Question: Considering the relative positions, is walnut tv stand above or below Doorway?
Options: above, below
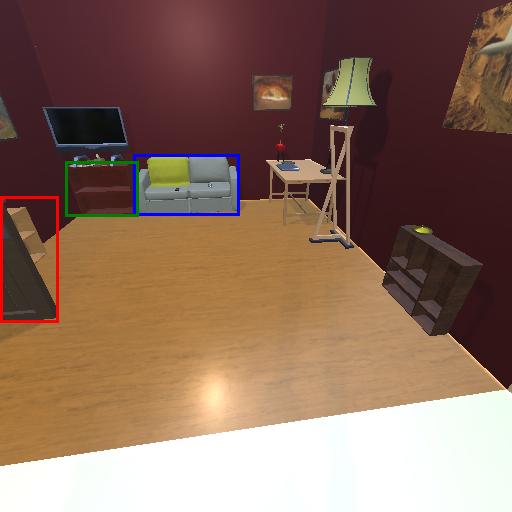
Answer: above